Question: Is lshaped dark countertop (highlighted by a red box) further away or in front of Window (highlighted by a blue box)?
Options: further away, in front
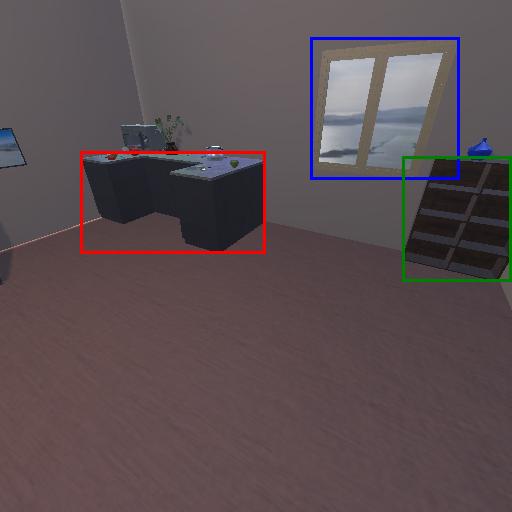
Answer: further away